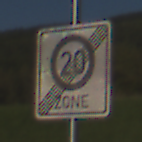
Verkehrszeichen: EndeZone20
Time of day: MorningAfternoon
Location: Outdoor (Nature)
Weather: PartlyCloudy
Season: NotSpecified
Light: Natural